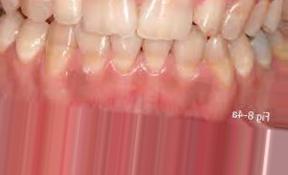
Condition: Tooth Discoloration